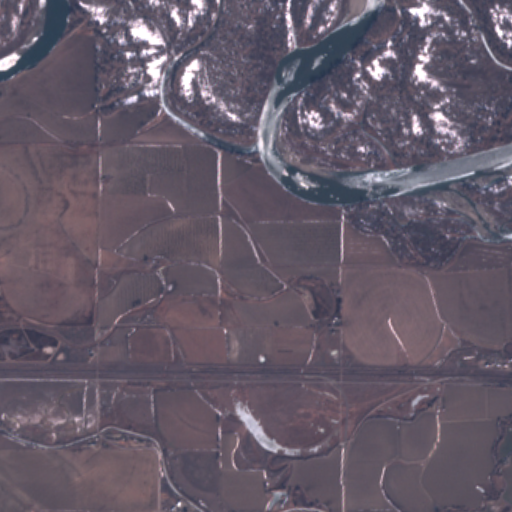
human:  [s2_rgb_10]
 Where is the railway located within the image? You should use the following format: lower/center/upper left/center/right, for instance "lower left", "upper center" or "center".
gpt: The railway is located in the lower of the image.
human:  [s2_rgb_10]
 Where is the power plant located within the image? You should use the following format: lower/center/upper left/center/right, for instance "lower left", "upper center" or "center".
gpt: There is no power plant in the image.